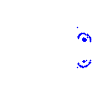
Particle: kaon